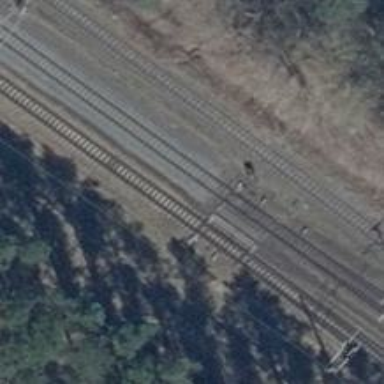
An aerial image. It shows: Railway switch with the turnout side on the right.